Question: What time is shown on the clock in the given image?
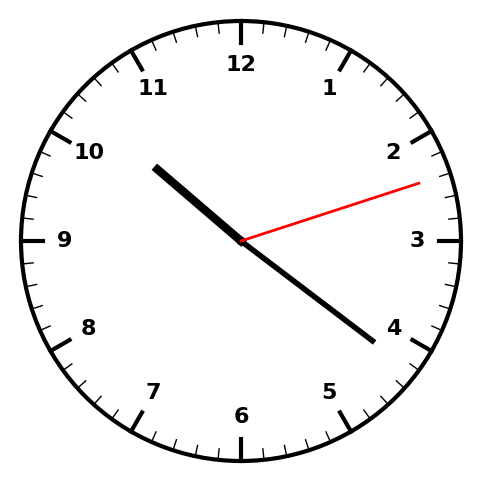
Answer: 10:21:12